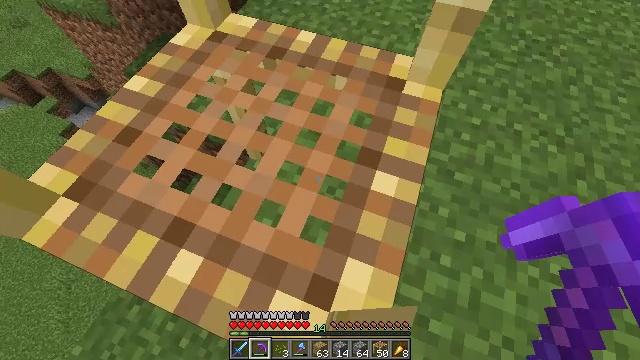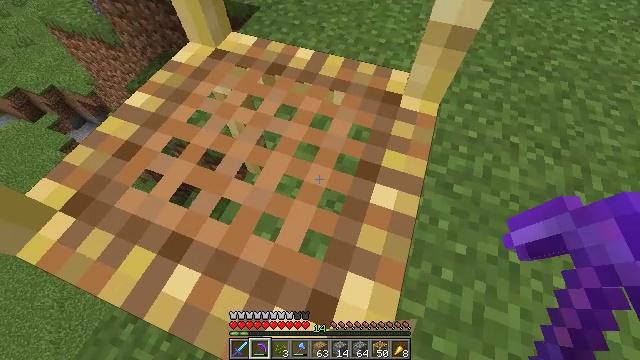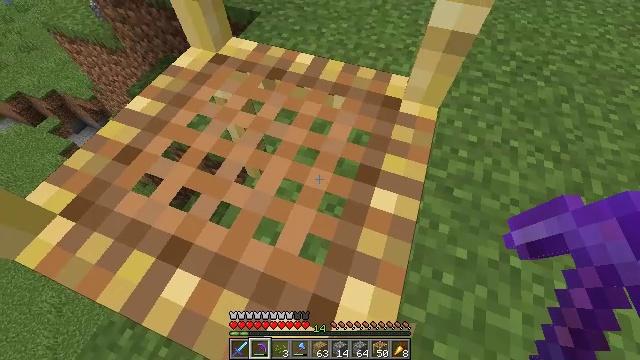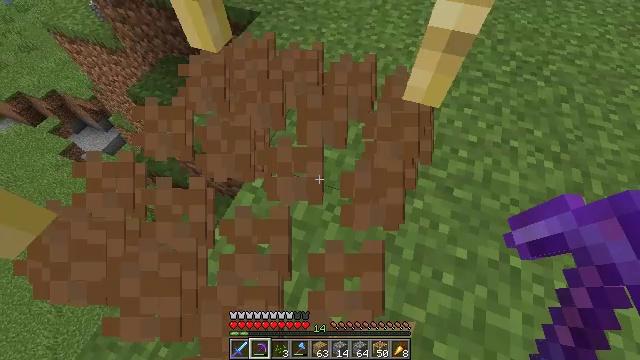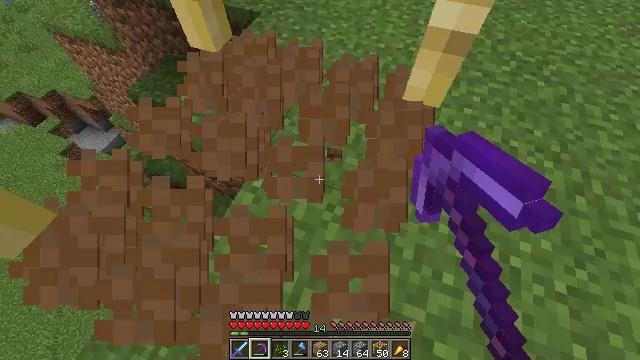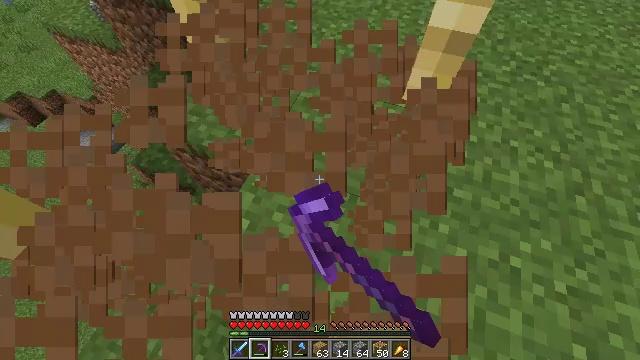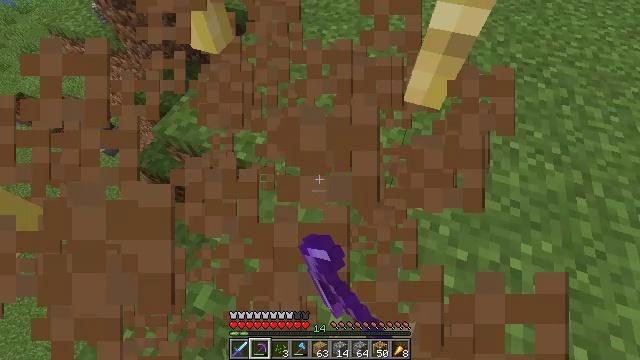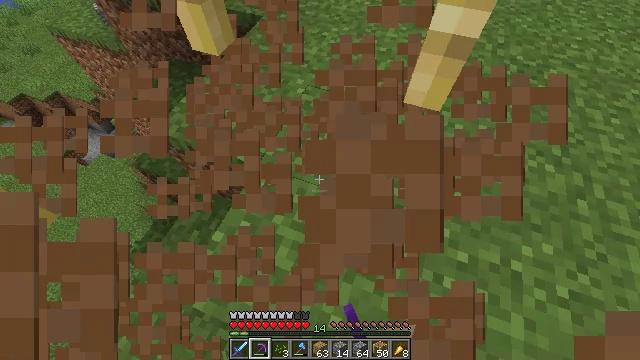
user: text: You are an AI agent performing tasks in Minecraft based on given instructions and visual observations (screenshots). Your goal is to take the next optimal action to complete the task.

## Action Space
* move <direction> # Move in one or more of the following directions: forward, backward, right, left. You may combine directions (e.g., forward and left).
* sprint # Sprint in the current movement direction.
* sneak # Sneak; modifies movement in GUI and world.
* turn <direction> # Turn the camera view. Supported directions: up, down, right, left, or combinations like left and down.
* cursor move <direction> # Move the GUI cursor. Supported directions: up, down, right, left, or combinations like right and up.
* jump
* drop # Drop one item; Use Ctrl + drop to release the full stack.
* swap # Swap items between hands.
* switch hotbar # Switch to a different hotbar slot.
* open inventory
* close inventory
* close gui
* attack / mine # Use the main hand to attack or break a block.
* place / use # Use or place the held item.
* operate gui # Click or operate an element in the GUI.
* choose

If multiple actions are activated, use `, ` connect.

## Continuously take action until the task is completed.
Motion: motion action
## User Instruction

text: Collect scaffolding blocks.
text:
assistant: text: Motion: turn up
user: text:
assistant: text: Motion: no_op
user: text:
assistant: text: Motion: attack / mine
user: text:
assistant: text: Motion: attack / mine
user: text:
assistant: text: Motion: attack / mine
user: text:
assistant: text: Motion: no_op
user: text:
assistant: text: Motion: no_op
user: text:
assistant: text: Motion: no_op